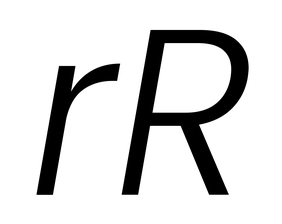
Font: Poppins-LightItalic